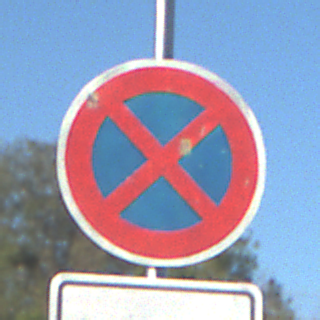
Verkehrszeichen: AbsolutesHalteverbot
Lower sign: ZeitangabenMitBeschraenkungAufWochentage8
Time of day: MorningAfternoon
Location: Outdoor (Nature)
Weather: Clear
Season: NotSpecified
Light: Natural